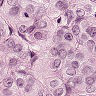
Metastatic tissue present: yes